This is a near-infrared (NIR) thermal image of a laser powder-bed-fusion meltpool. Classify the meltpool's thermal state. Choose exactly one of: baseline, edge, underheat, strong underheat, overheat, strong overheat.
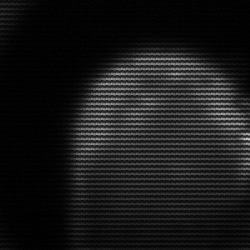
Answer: edge